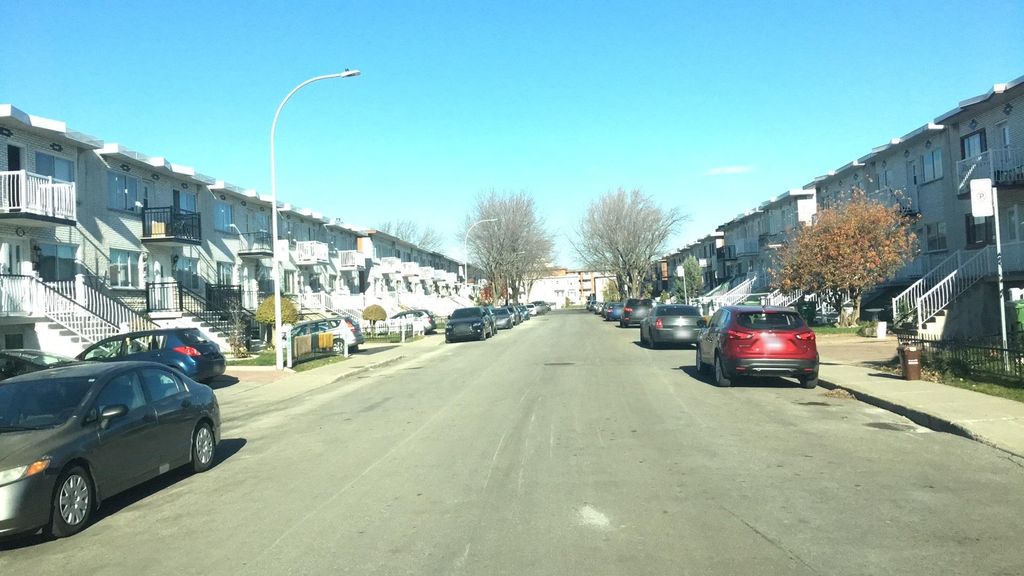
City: montreal